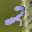
Label: 2